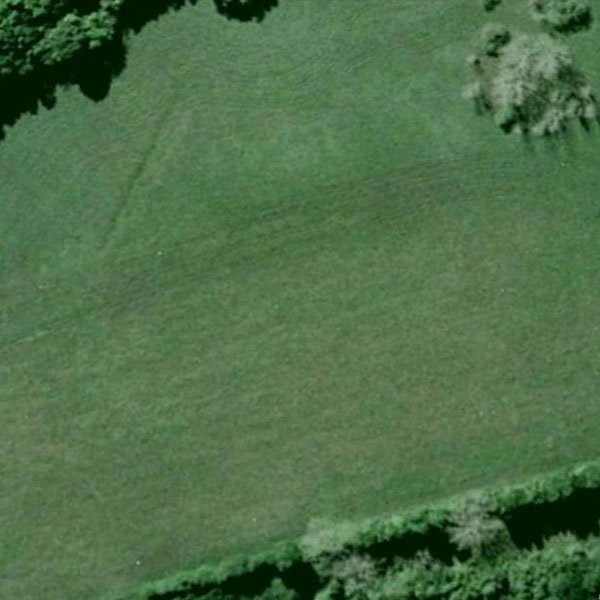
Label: Meadow